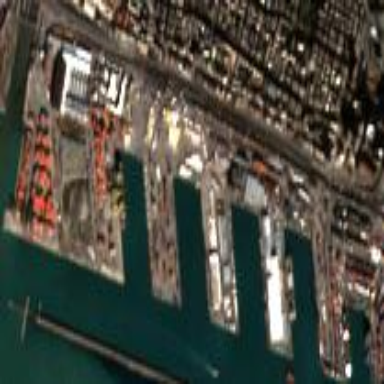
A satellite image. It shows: Harbor area with maritime activity.